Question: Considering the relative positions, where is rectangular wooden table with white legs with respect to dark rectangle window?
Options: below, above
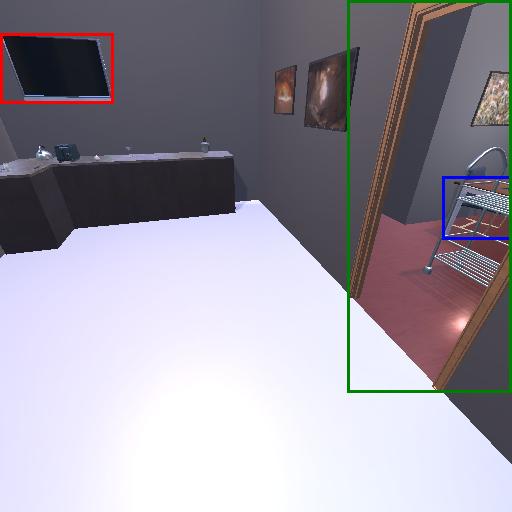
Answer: below